Question: I have a strange error: the first time I run the code listed below I get this nice plot

<URL>
The code:
'''
%% Area under the curve
subplot(1,2,1);
r = 1;
i_start = runi(r,1);
i_end = runi(r,2);
x = D(i_start:i_end,c);
y = F(i_start:i_end,c);
plot(x,y);
subplot(1,2,2);
area(x,y);
area = polyarea(x,y);
text(0.5,200, ['area:' num2str(area)])
maxD = max(D(i_start:i_end,c));
text(1.0,290, [num2str(maxD) 'mm']);
arrow([maxD/2,250],[maxD,250]);
'''
When I then run the same code again without changing anything I get this error
> Subscript indices must either be real positive integers or logicals.
When I run through the code line by line I see that the error occurs because of 'area(x,y)' but I really do not understand what the problem is.
'''
whos x y
Name Size Bytes Class Attributes
x 496x1 3968 double
y 496x1 3968 double
'''
Any help, please?
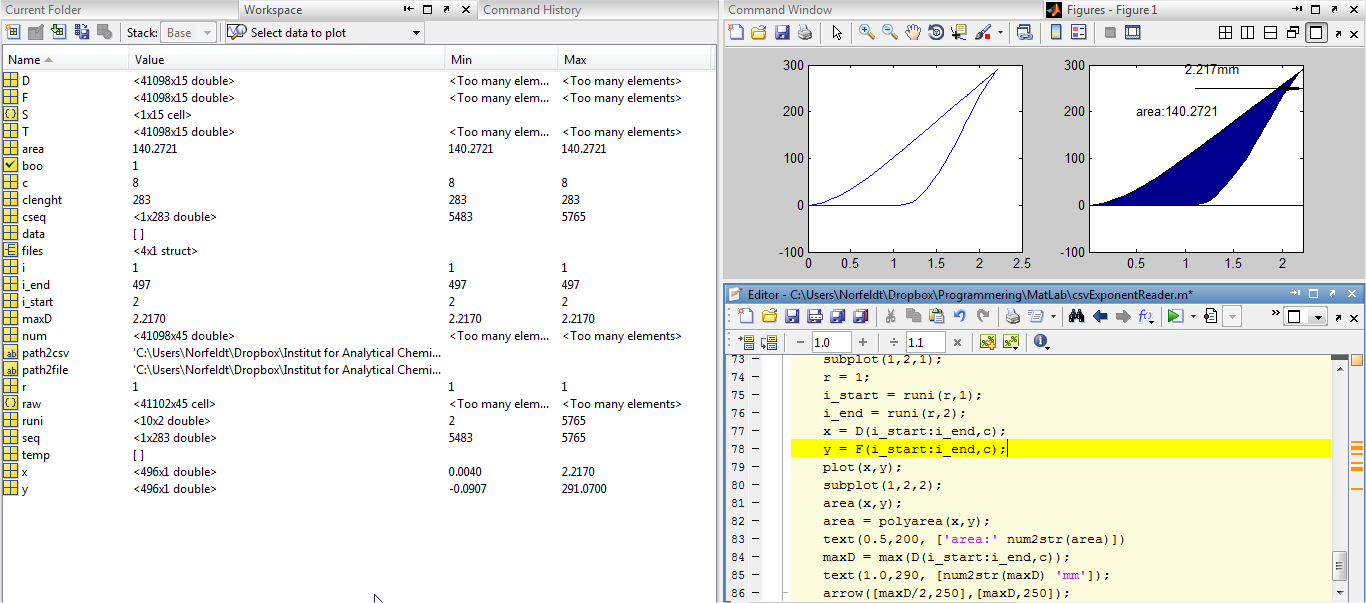
Answer: It's because you've assigned the name 'area' to an array, in the line
'''
area = polyarea(x,y);
'''
Now the line
'''
area(x,y);
'''
is interpreted as "get the values of the matrix 'area' at the indexes given by 'x' and 'y'". But subscript indices have to be integers or logical values, whereas 'x' and 'y' are floating points.
Here are some possible solutions:
- Put the line 'clear all' at the top of your script, which will clear all variable assignments (however, if you overwrite a built-in function in one line of a script and then try to call it in a later line, you will get the same issue). This also has the drawback that you lose your workspace every time you run the script, which may not be desirable.- Rewrite your script as a function. This gives it its own local scope, so that you can't overwrite variables in the global workspace. If you need to access variables in the global workspace, you can either declare them as 'global' (dangerous) or pass them in as arguments to the function (better). If you need to be able to modify arguments in the workspace, pass them back as outputs from the function and overwrite them explicitly. This is my preferred solution - in fact I never use scripts, only functions. - Don't overwrite built-in functions! This should be a habit.
A good way to ensure that you don't override built-ins is to use a text editor that colors words according to their function. For example, this is how your code looks in my text editor (<URL>:

In line 12, it's obvious that I'm overwriting a built-in function. After a while, you learn to feel really uncomfortable when you see red text on the left of an assignment operator! If I change the name of that variable, I see this instead:

which makes me feel much happier.